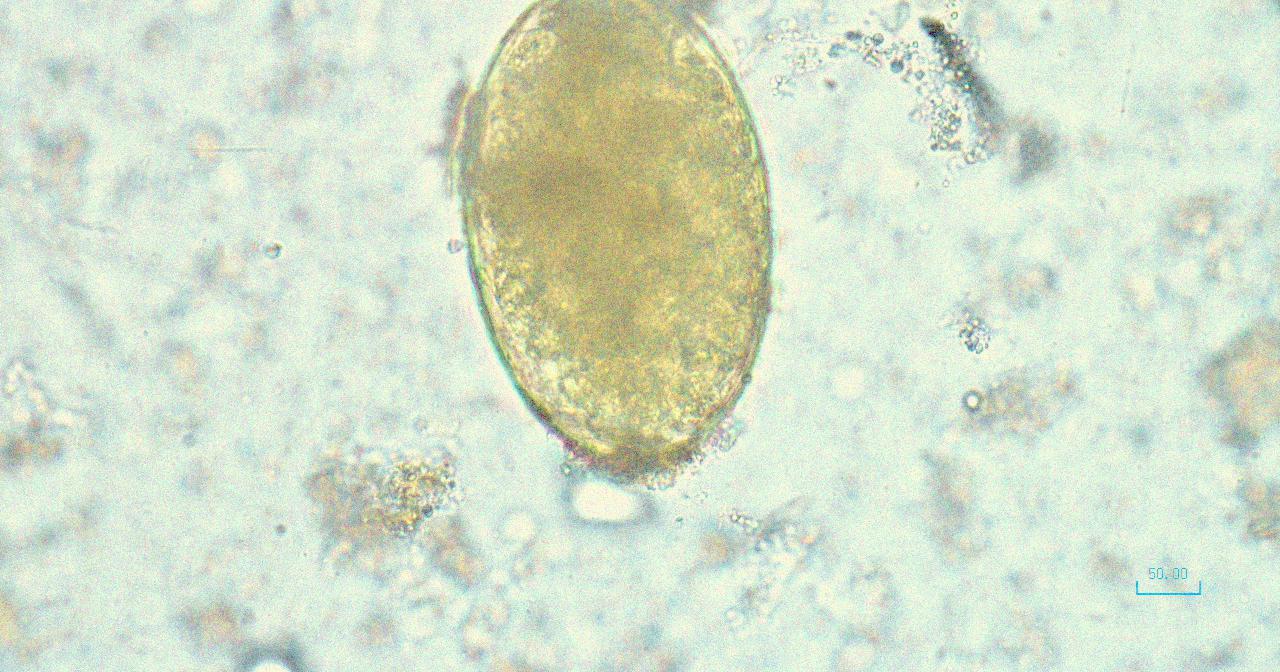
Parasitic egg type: Fasciolopsis buski